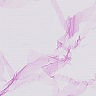
Metastatic tissue present: no